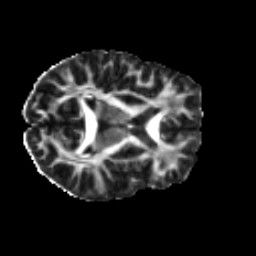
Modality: FA
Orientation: axial
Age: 28
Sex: female
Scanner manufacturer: ge
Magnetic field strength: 3 T
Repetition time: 7.8 s
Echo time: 0.0606 s